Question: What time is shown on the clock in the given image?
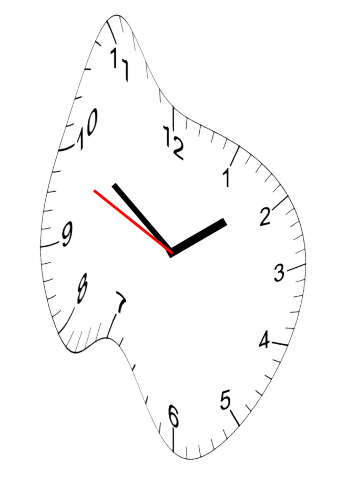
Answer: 01:50:49